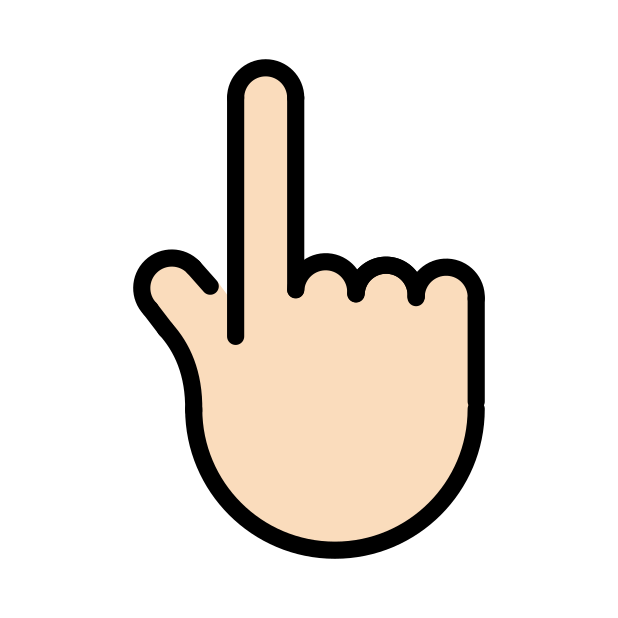
backhand index pointing up: light skin tone